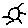
Label: sun